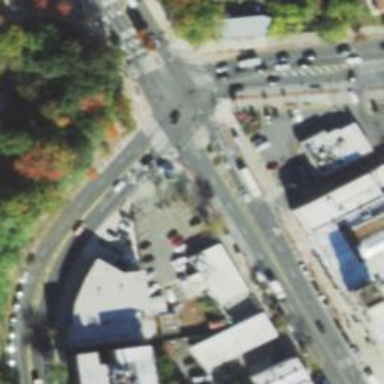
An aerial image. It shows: Traffic island located on footway.